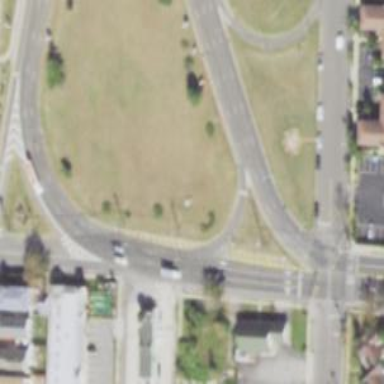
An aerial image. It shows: Circular junction with trunk link.